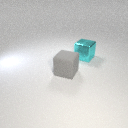
large gray rubber cube to the left of large cyan metal cube